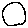
Label: circle